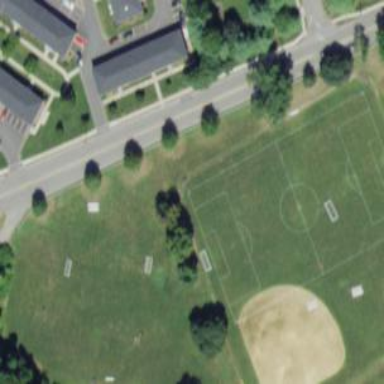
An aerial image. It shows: Soccer pitch designated for leisure and sports activities.